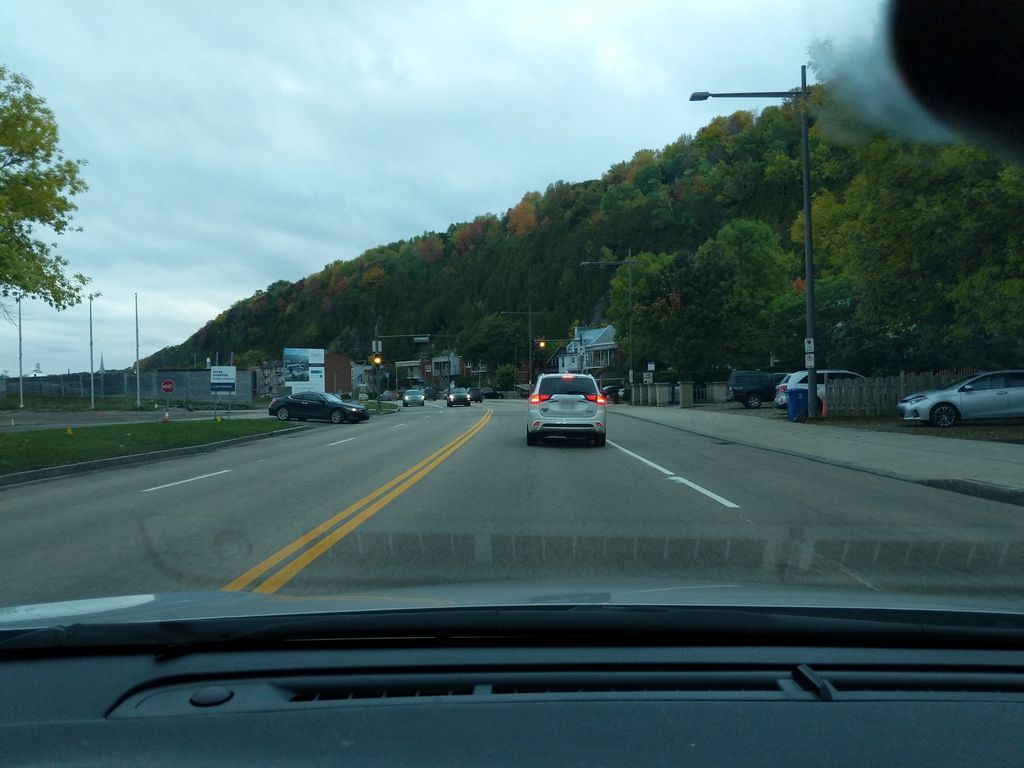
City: quebec_city